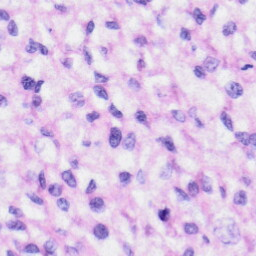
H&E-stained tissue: Liver